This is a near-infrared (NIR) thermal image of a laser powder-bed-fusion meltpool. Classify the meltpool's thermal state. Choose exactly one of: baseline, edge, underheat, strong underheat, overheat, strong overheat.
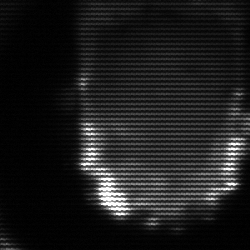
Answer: baseline